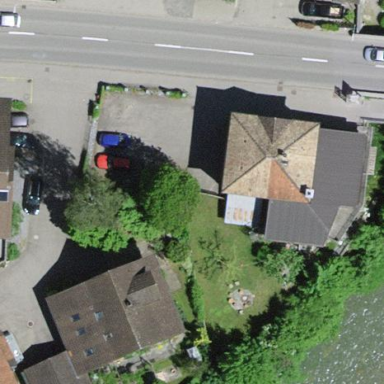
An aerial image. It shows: Detached building with hipped roof. The building is light brown in color.